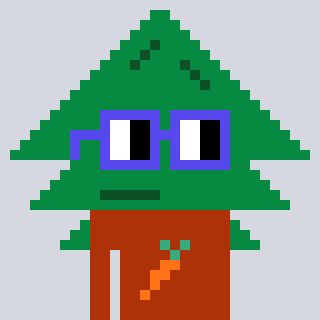
a pixel art character with square blue glasses, a fir-shaped head and a hotbrown-colored body on a cool background